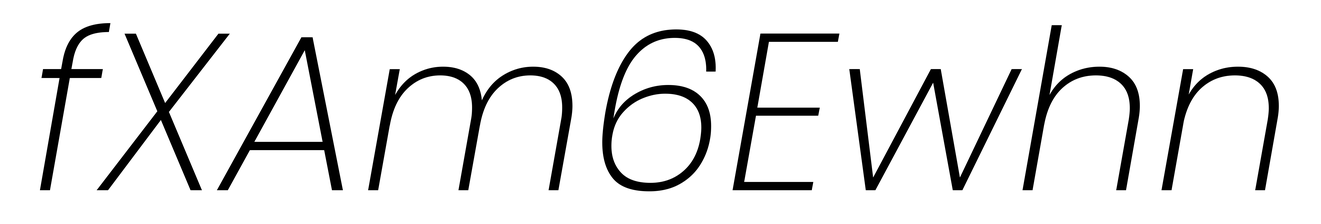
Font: Poppins-ExtraLightItalic